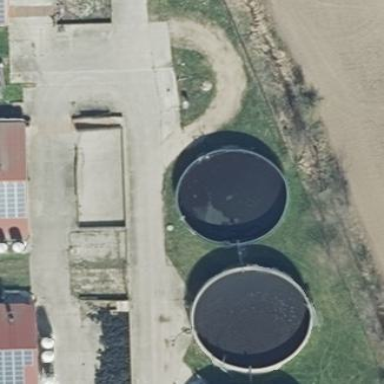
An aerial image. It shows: Building with storage tank.